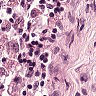
Metastatic tissue present: no